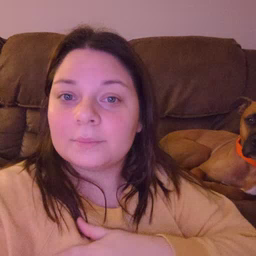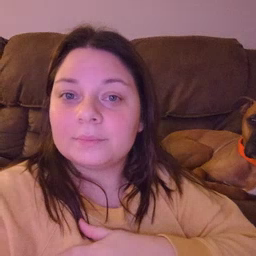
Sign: bug